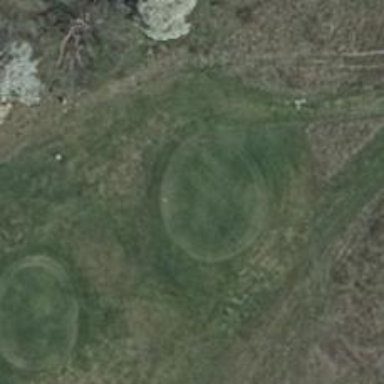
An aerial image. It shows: Golf tee.